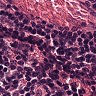
Metastatic tissue present: no